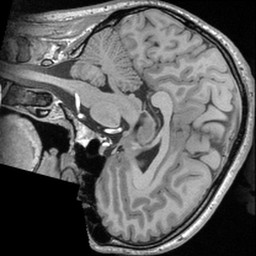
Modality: T1w
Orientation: sagittal